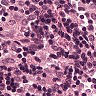
Metastatic tissue present: no